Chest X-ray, PA view. Patient: 71 years old, sex M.
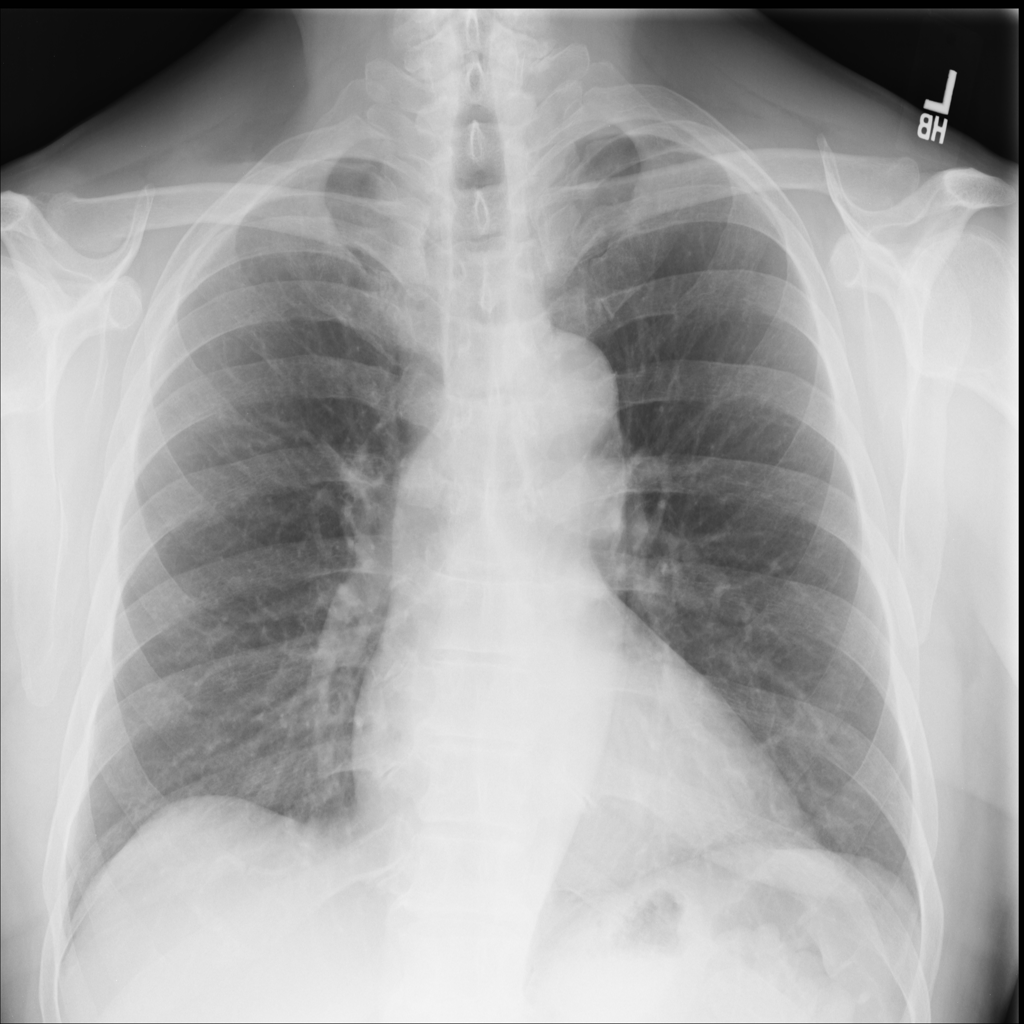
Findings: No Finding